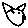
Label: cat